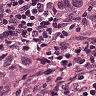
Metastatic tissue present: yes